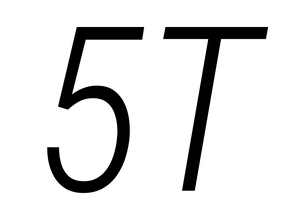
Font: Roboto-Italic_Condensed_Light_Italic